Question: I am having trouble with 'ggplot'.
I pretend to plot this data frame using the column names as the 'x variable' and the rows have the values that must be plotted for each replicate. Notice that there are two big groups identified as 'TR' and 'UT' that I want to plot colored in red and blue (or default colors).
I know that 'ggplot' asks for melting the data, so I did. But when I use melted data I lost the individual values that I want to connect over the 'x variable' for each replicate.
'''
> dput(pend2x45)
structure(list(grupo = structure(c(1L, 1L, 1L, 1L, 1L, 1L, 1L,
1L, 1L, 1L, 2L, 2L, 2L, 2L, 2L, 2L, 2L, 2L, 2L, 2L), .Label = c("TR",
"UT"), class = "factor"), tra1 = c(0.753387533875337, 1, 0.983904465213214,
1, 0.2701754385965, 0.49181478016852, 1, 0.313598519888998, 1,
NA, 0.397802197802199, 0, 0.0242857142857152, 0, 0, 0, 0.420454545454549,
0, 0, 0.251256281407036), tra2 = c(1, 0.931318681318686, 0.882658359294182,
0.723856209150329, 0.589473684210547, 0.95112254443432, 0.637602179836513,
0.985568917668843, 0.502304147465442, NA, 0.112087912087914,
0, 0, 0, 1, 0, 0.520454545454553, 0, 0, 1), tra3 = c(0.1318879855465,
0.865384615384395, 1, 0.308823529411692, 0, 0.43872778297471,
0.193460490463153, 0.0599444958371586, 0.0230414746543652, NA,
0, 0, 0, 0, 0, 0, 0, 0.111553784860556, 0, 0), tra4 = c(0.079494128274612,
0.909340659340445, 0.786085150571166, 0.666666666666513, 0, 1,
0.114441416893713, 0.696392229417014, 0.0645161290322338, NA,
0, 0.334196891191631, 0, 0, 0, 0, 0, 0.231075697211109, 0, 0),
test1 = c(0.304426377597101, 0.421828171828164, 0.48078920041552,
0.52450980392156, 1, 0.228484565014087, 0.53950953678472,
0.455134135060122, 0.0552995391705048, NA, 1, 0.81088082901553,
1, 0.610756123535665, 0.666666666666647, 0.687817258883237,
0.102272727272727, 1, 0.992609016999254, 0.130653266331654
), test2 = c(0.499548328816612, 0.159840159840158, 0.923156801661775,
0.0604575163398688, 0.961403508771952, 0.32787652011234,
0.610354223433229, 1, 0, NA, 0.47912087912088, 1, 0.395714285714293,
1, 0.190476190476187, 1, 1, 0.274900398406379, 1, 0.135678391959796
)), .Names = c("grupo", "tra1", "tra2", "tra3", "tra4", "test1",
"test2"), row.names = c("TR2x45", "TR2x45.1", "TR2x45.1.1", "TR2x45.1.2",
"TR2x45.1.3", "TR2x45.2", "TR2x45.3", "TR2x45.4", "TR2x45.5",
"TR2x45.6", "UT2x45", "UT2x45.1", "UT2x45.1.1", "UT2x45.1.2",
"UT2x45.1.3", "UT2x45.2", "UT2x45.3", "UT2x45.4", "UT2x45.5",
"UT2x45.6"), class = "data.frame")
'''
The closest I got to the goal was using
'''
mlt<-melt(pend2x45)
qplot(mlt,x=mlt$variable,y=mlt$value,col=mlt$grupo)
'''

I think that the data is correctly plotted but I want to connect the individual dots to see where are they going as 'x' increases. Later I would like to add some mean values for each group.
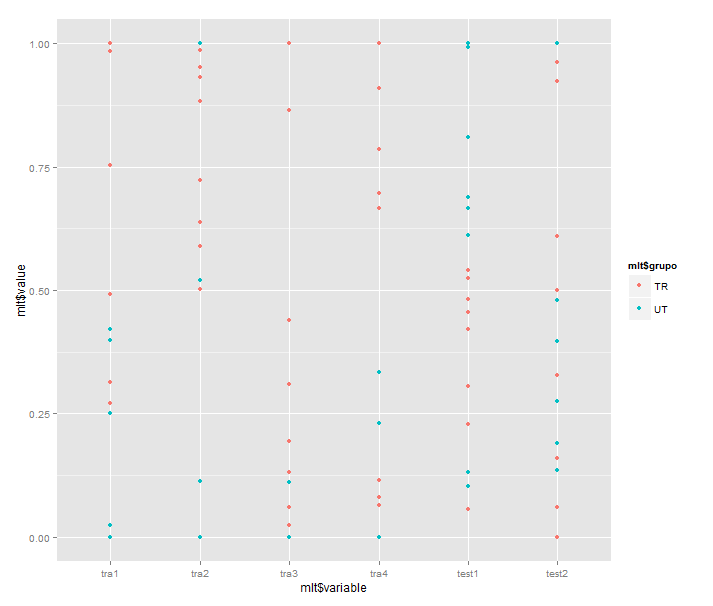
Answer: If you want points and lines, then consider using 'ggplot()' directly. Also, you have important grouping information in the 'rownames()' which makes things harder to group. Here i move the rownames into the data itself, then melt; this allows for identifying which points should fall in the same line
'''
ggplot(melt(cbind(pend2x45, id=rownames(pend2x45))),
aes(x=variable, y=value, color= grupo, group=id)) +
geom_point() + geom_line()
'''
which produces